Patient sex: M
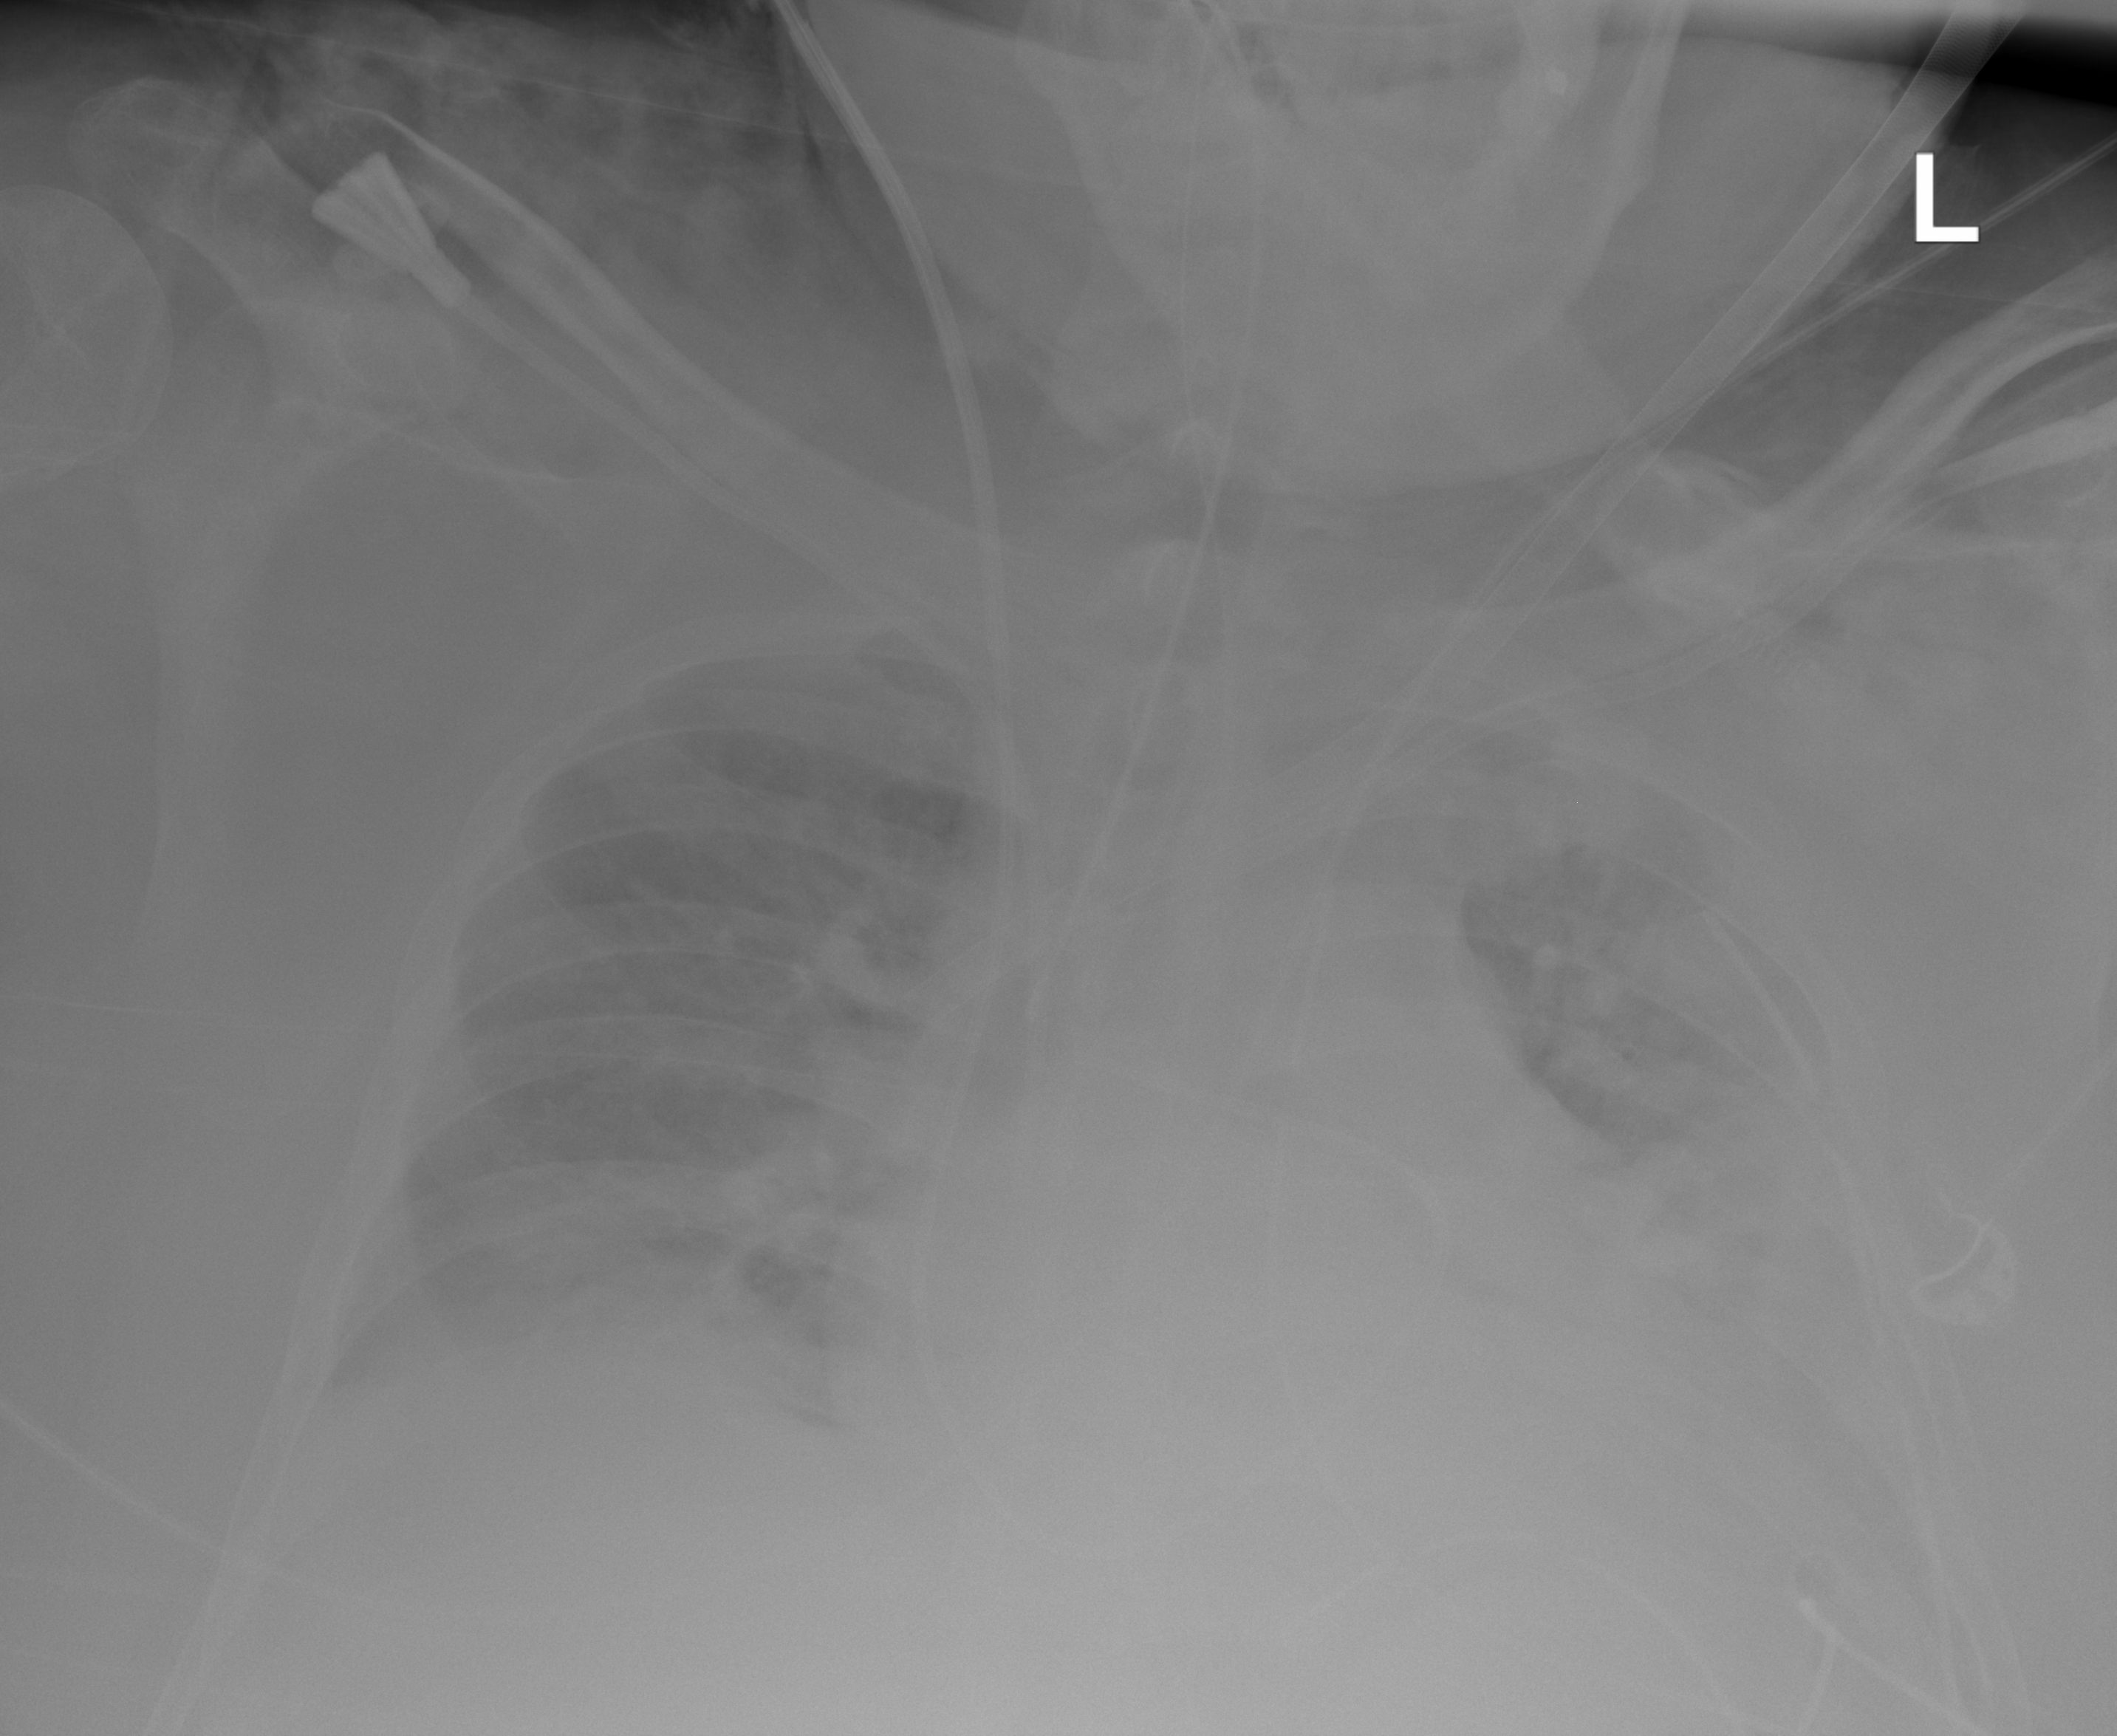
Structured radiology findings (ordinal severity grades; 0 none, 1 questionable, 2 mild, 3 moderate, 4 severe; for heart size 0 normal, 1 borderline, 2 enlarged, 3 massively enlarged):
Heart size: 2
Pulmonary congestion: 2
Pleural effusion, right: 2
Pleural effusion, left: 3
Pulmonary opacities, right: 2
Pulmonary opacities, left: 3
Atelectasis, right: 2
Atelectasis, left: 3